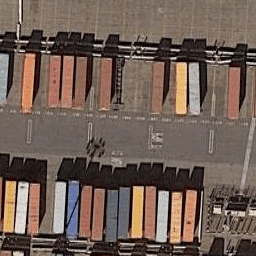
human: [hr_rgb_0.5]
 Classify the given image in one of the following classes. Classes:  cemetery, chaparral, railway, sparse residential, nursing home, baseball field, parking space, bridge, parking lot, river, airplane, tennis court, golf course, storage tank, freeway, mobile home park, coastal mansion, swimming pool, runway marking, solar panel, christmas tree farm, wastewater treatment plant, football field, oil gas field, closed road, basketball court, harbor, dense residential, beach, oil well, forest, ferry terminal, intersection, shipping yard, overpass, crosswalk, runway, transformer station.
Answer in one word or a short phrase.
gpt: shipping yard